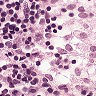
Metastatic tissue present: no